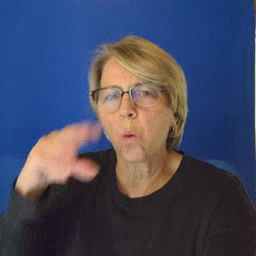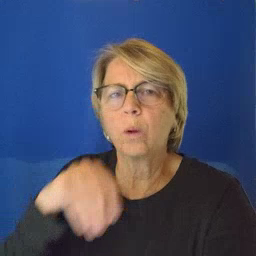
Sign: story